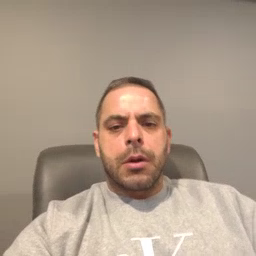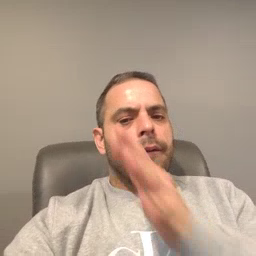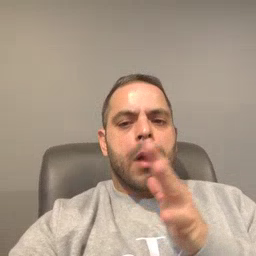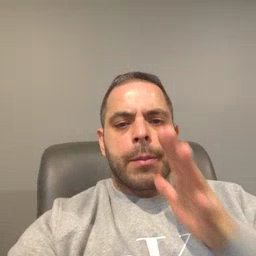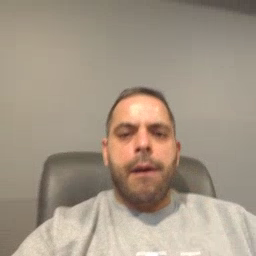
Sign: farm